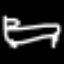
Label: bed